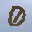
Label: 0